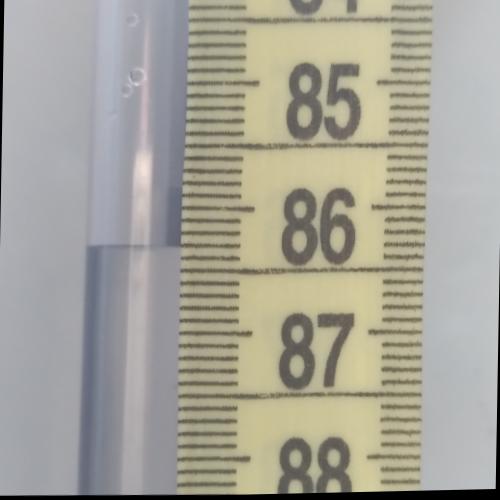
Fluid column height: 86.3 cm